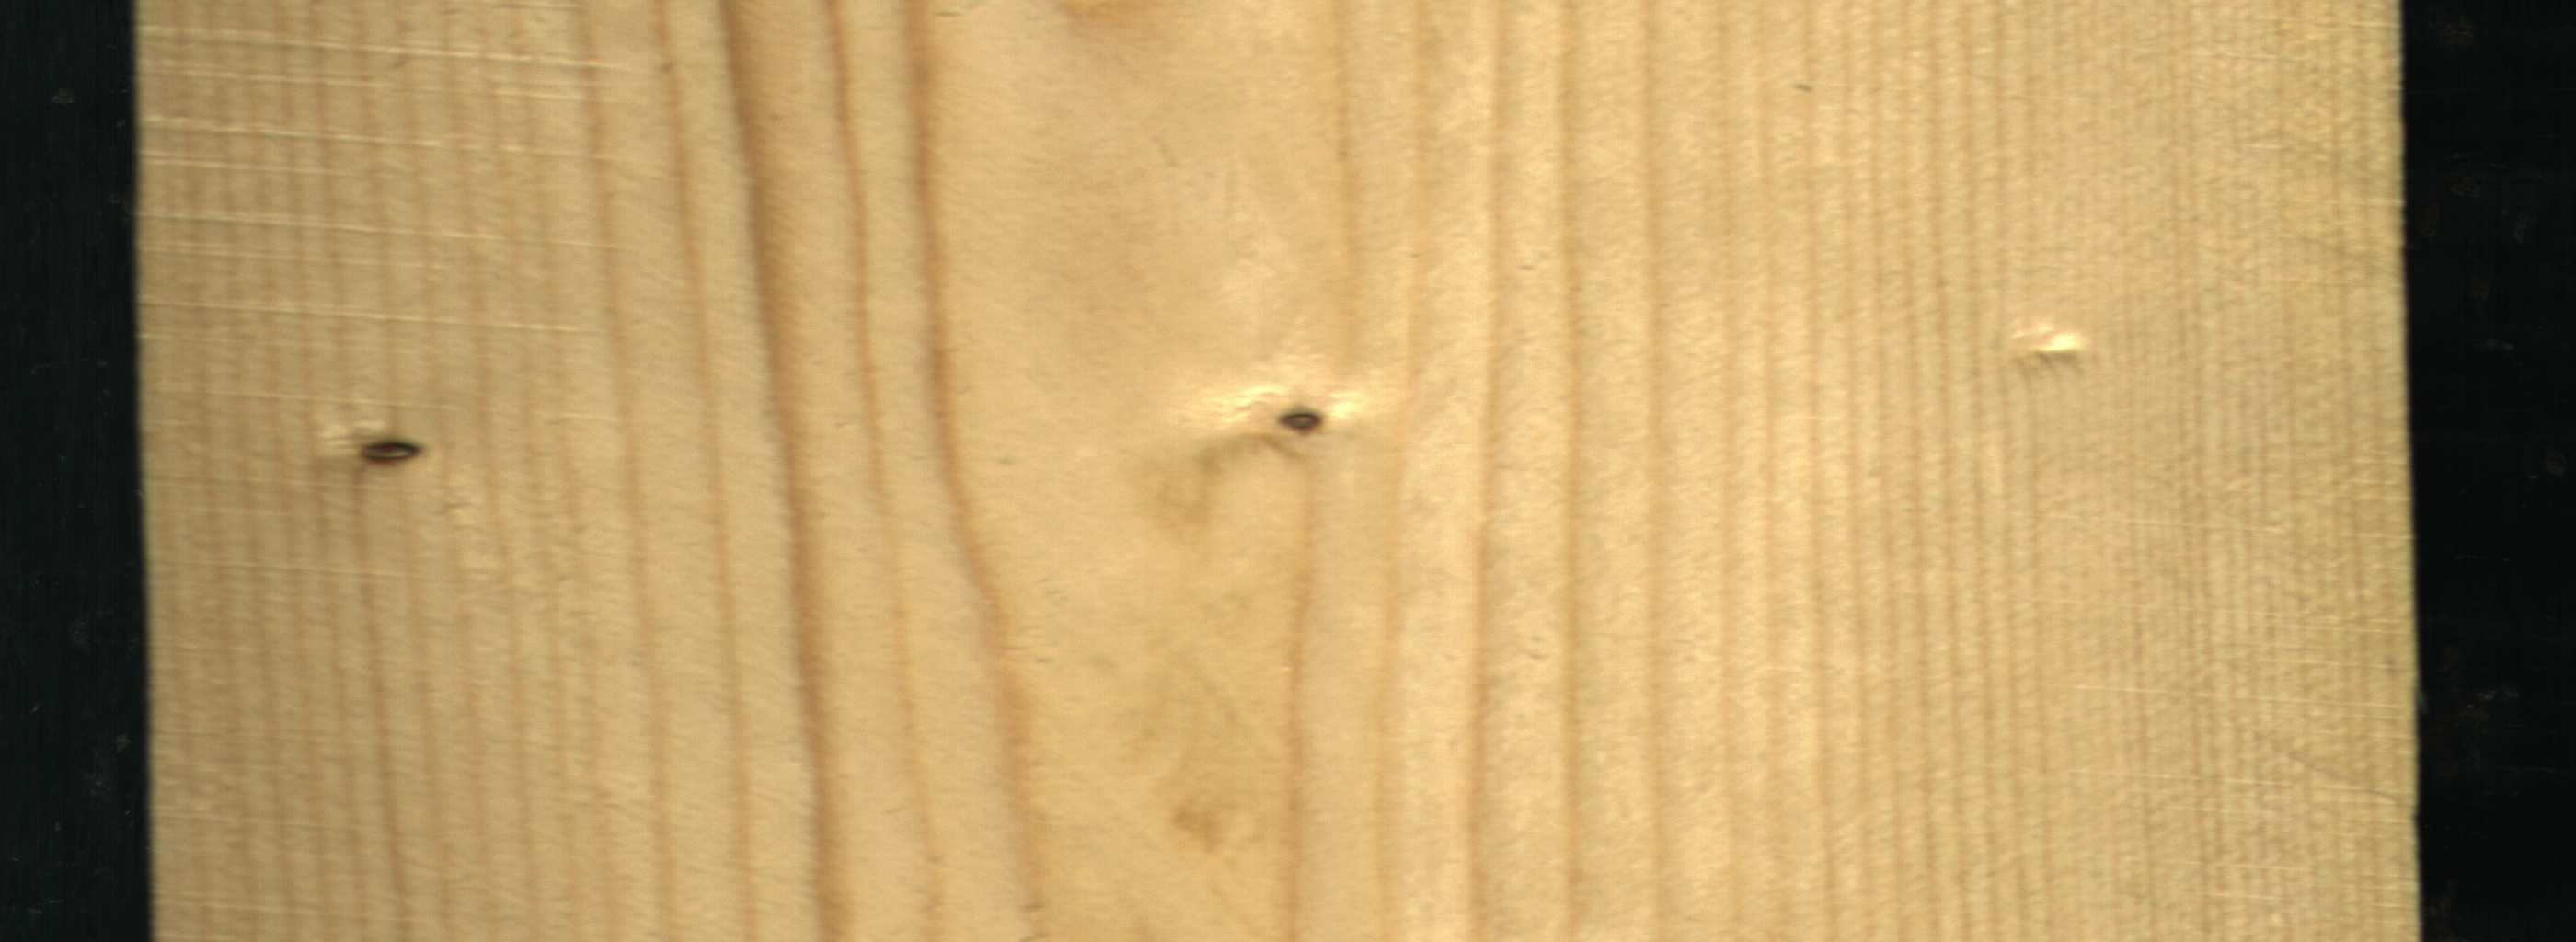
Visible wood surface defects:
Dead_Knot
Live_Knot